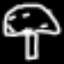
Label: mushroom